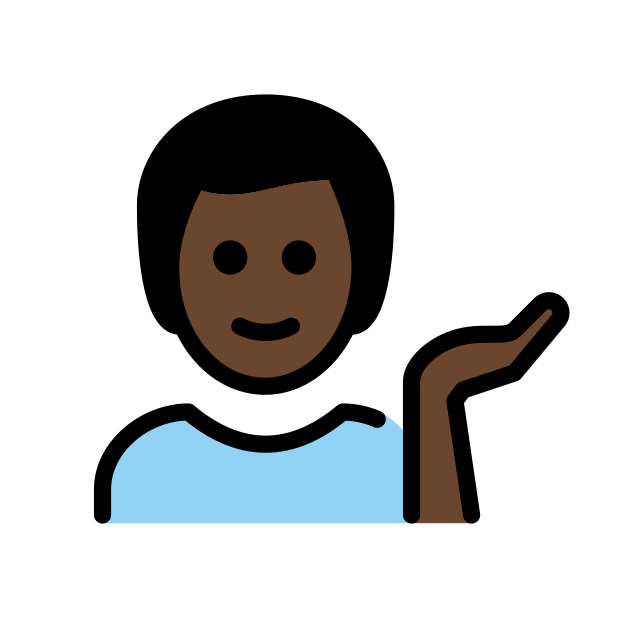
man tipping hand: dark skin tone